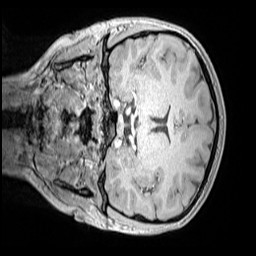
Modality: MP2RAGE
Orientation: coronal
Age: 14
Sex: female
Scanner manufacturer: siemens
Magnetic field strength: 3 T
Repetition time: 4 s
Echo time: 0.00299 s